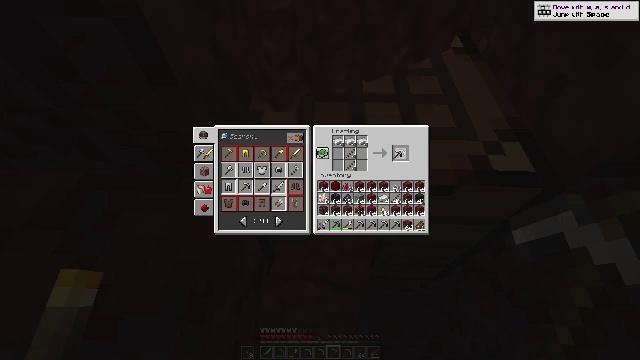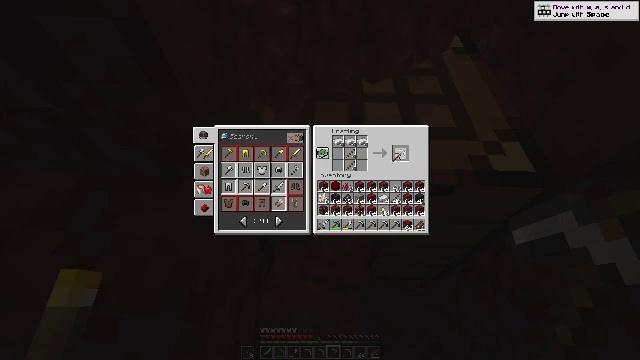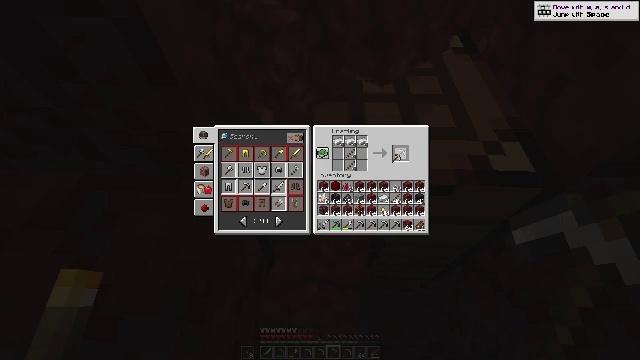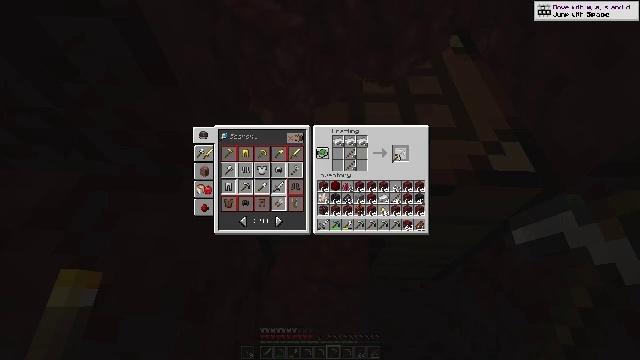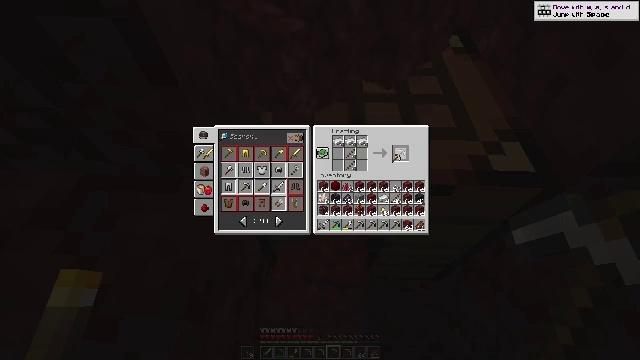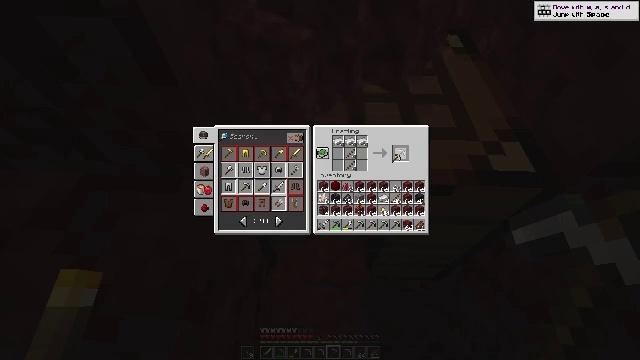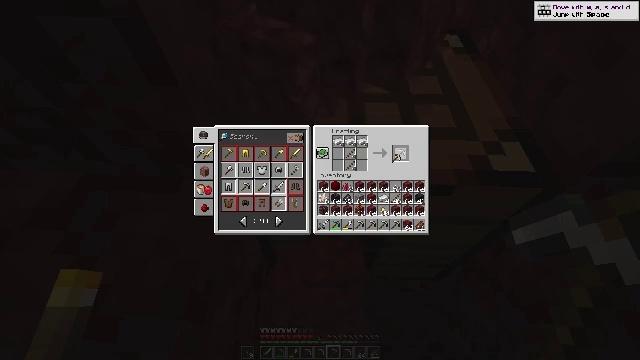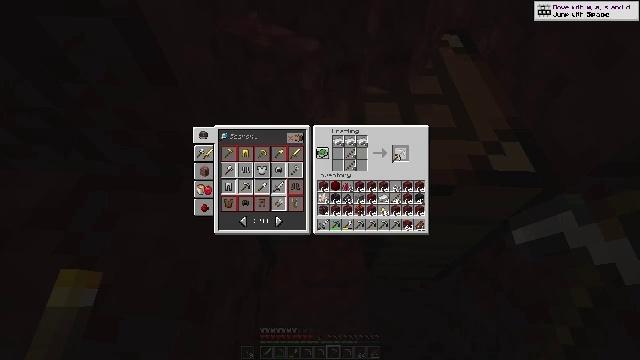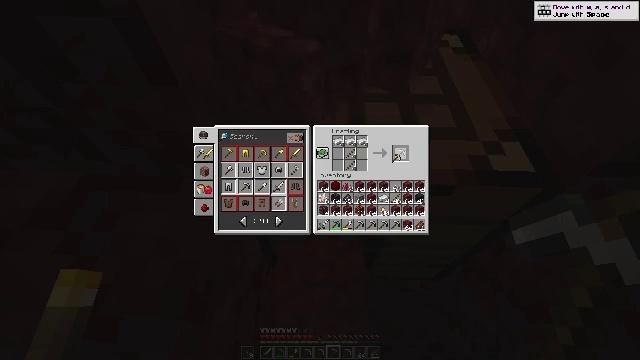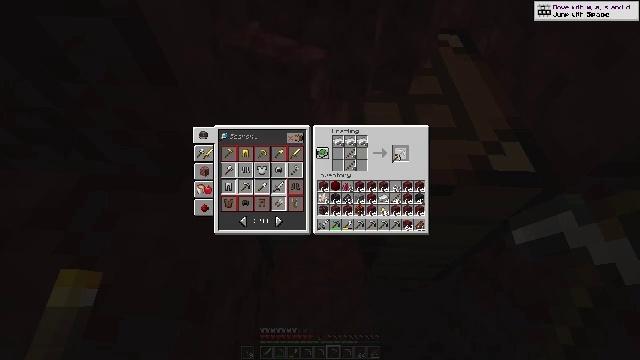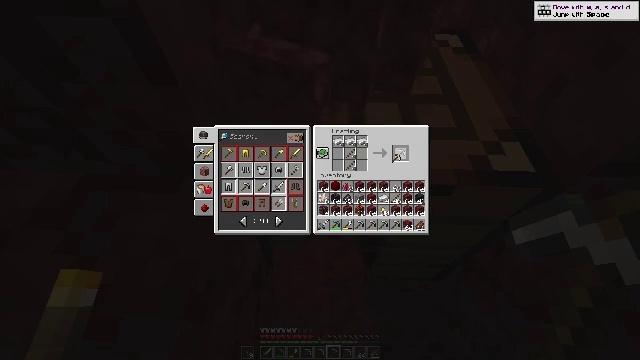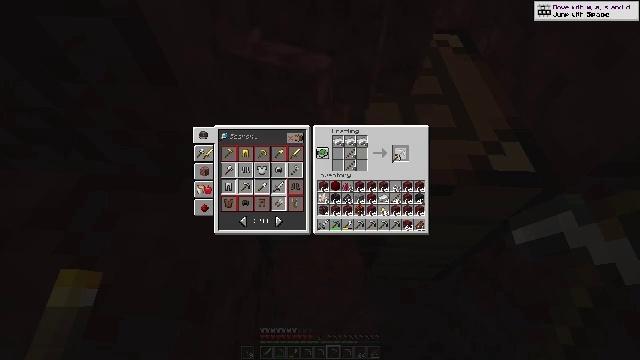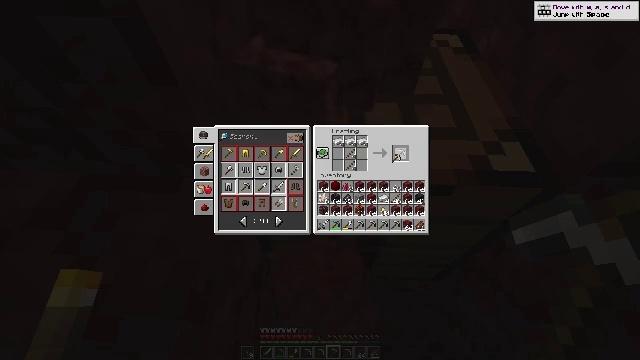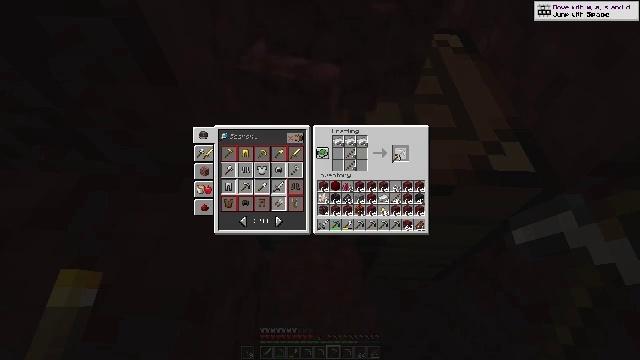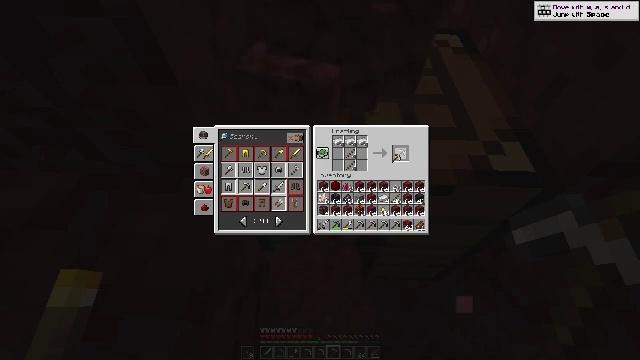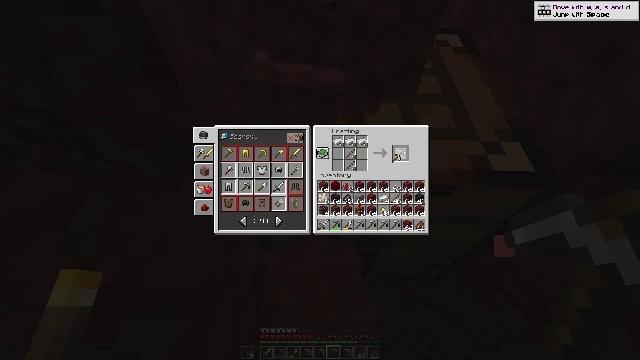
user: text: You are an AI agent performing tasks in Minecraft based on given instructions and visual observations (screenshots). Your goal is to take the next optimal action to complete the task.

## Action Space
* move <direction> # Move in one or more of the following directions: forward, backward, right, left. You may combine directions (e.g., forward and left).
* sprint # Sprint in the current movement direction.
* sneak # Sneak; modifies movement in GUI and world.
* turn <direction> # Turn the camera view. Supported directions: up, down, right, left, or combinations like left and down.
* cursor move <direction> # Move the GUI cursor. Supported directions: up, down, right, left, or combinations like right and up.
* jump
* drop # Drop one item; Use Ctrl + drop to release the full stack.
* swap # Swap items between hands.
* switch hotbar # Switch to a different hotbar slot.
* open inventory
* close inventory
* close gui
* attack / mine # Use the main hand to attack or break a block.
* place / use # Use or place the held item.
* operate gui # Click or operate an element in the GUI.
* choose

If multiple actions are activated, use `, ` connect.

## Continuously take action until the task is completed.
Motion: motion action
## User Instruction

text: Remove a magma block from the inventory.
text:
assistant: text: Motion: no_op
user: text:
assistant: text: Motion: no_op
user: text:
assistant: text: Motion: no_op
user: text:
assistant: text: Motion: no_op
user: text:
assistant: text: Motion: no_op
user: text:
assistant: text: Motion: no_op
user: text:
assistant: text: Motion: no_op
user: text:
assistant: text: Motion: no_op
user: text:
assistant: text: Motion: no_op
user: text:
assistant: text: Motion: no_op
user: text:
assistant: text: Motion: no_op
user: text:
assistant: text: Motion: no_op
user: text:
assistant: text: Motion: no_op
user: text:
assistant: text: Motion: no_op
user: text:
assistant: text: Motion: no_op
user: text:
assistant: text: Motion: no_op
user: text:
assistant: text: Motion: no_op
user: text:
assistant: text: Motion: no_op
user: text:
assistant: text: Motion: no_op
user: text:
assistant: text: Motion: no_op
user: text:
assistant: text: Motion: no_op
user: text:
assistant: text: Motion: no_op
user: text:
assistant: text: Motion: no_op
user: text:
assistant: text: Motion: no_op
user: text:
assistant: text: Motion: no_op
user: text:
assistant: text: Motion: no_op
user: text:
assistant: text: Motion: no_op
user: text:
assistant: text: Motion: no_op
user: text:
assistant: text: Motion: no_op
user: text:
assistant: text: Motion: no_op